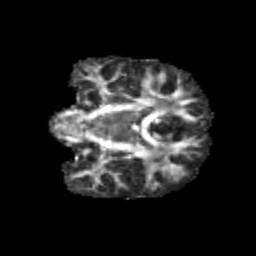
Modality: FA
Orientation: coronal
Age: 12
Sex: male
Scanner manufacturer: siemens
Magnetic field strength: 3 T
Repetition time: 3.8 s
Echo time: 0.07 s